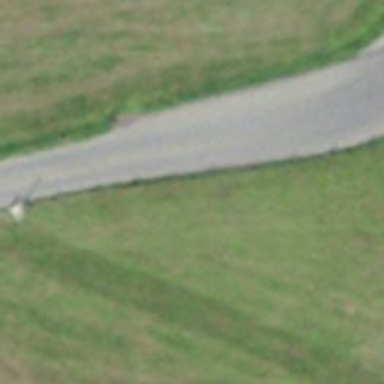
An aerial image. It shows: Asphalt track with grade1 quality.